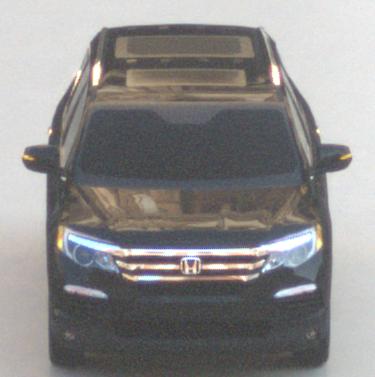
Make: Honda
Model: Pilot
Detailed model: 3
Model produced from: 2015
Model produced until: 2022
Doors: 5
Color: black
Road condition: wet road
Daytime: morning or afternoon
Contrast: low contrast